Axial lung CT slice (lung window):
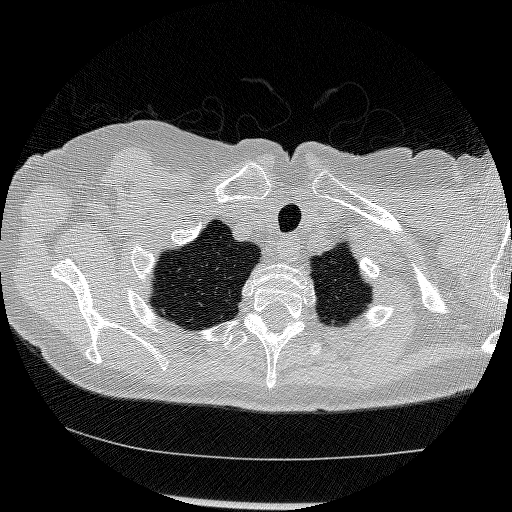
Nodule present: no